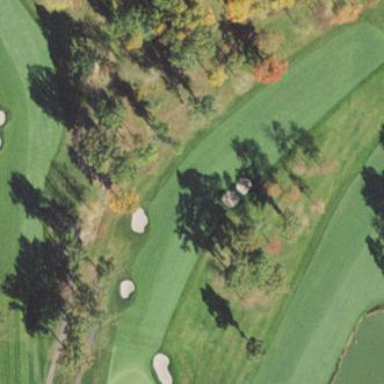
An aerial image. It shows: Golf fairway surrounded by grass.